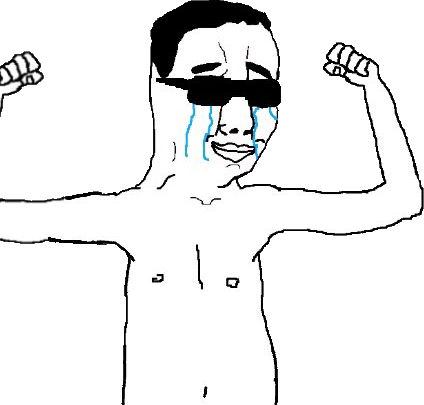
Label: 5_Stronkjak